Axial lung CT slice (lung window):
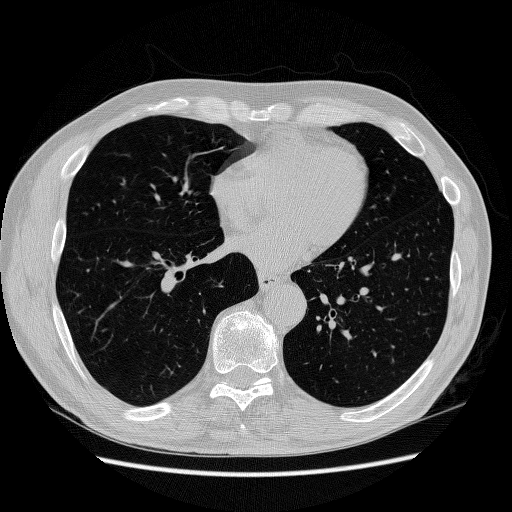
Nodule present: no